Interaction volume radius: 10 \u00c5
Interaction volume height: 10 \u00c5
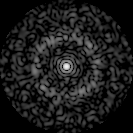
Disorder parameter: 0.814